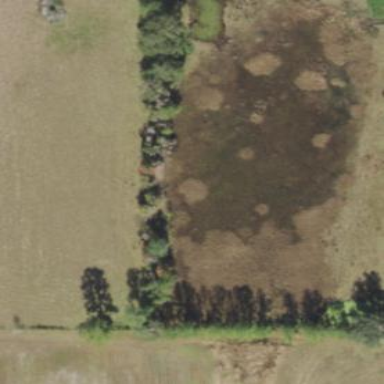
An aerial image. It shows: Wetland area characterized by wet meadow.